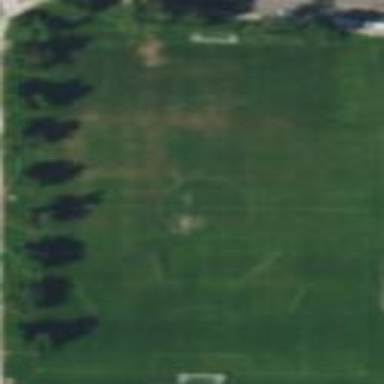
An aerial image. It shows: Soccer pitch for leisure land activities.